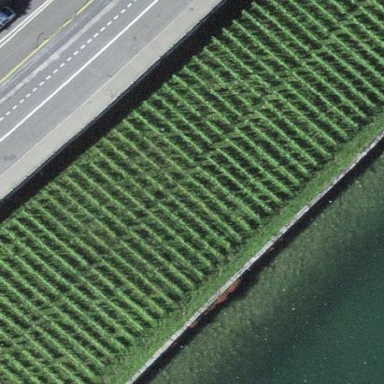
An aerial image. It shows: Vineyard.